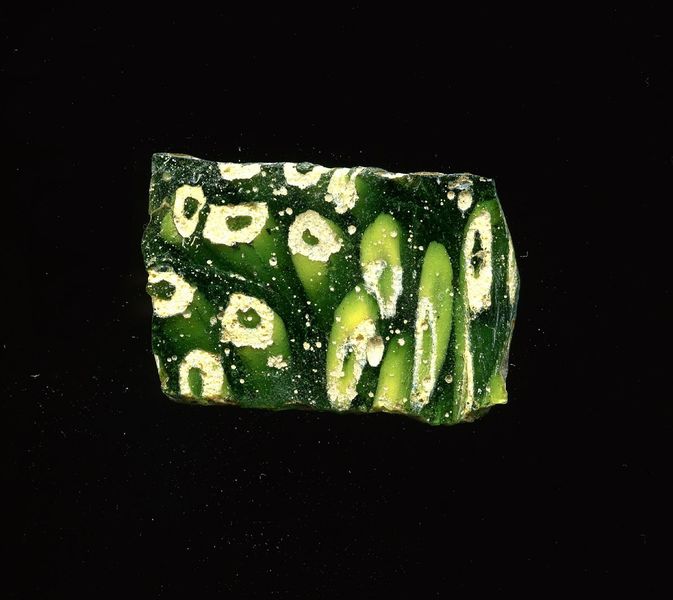
Titel: Mosaikglasfragment
Standort: Hamburg
Institution: Museum für Kunst und Gewerbe Hamburg
Schlagwörter: glas, antike, technik, geschnitten, mosaik, wandschmuck, kaiserzeit, gepresst, bodenbeläge, frühe kaiserzeit, prinzipat, römische, millefiori, mittlere, späte